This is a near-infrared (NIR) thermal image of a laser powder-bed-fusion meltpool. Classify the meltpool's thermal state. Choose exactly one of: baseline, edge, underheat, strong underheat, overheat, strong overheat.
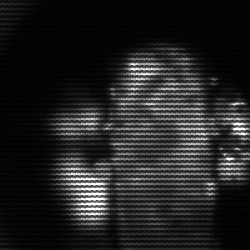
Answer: strong underheat